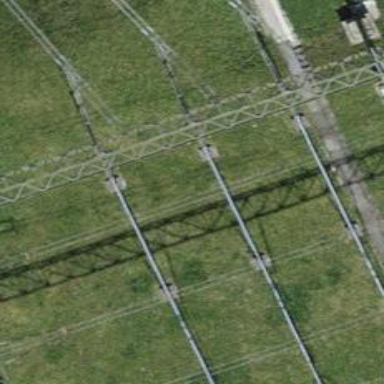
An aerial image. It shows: Insulator used in power systems.